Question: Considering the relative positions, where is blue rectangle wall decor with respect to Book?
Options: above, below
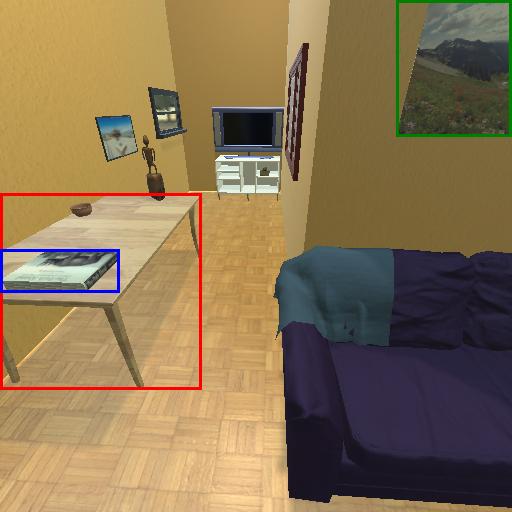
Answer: above